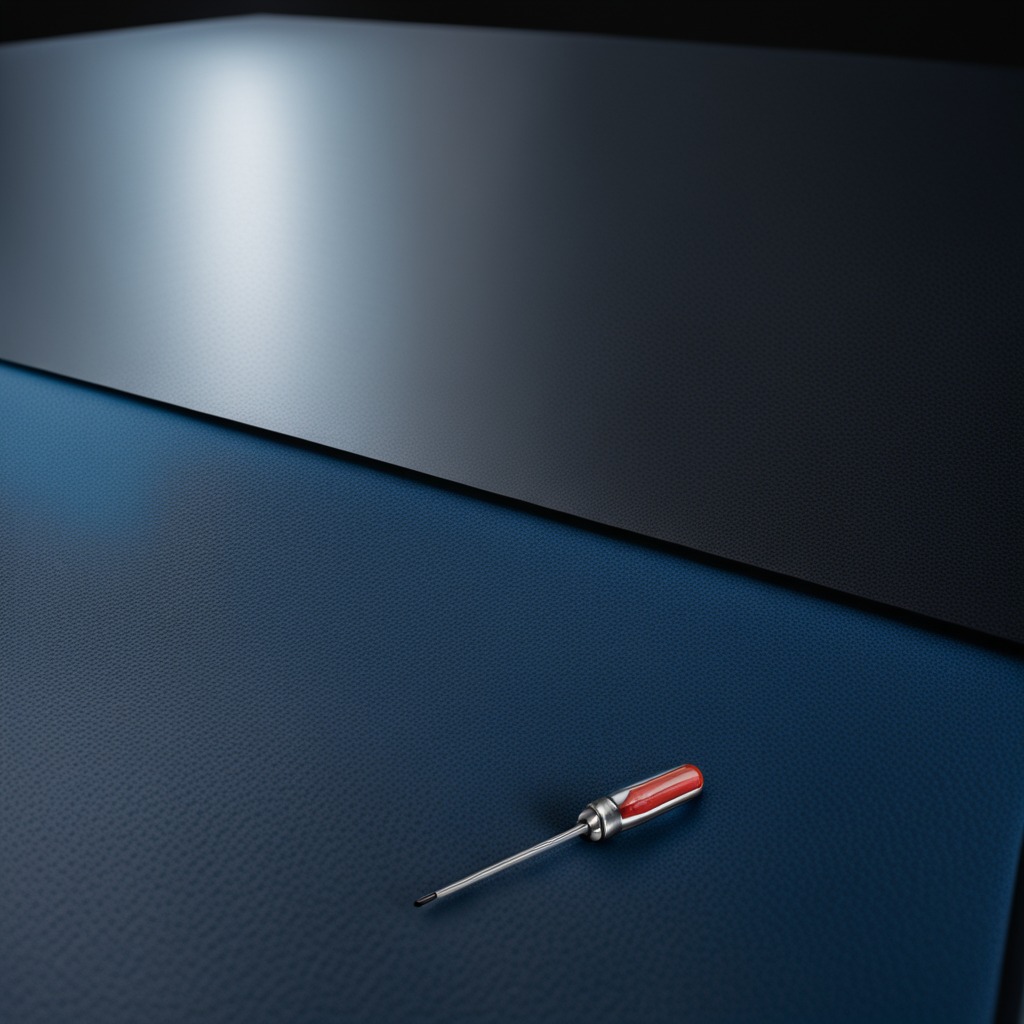
A screwdriver lying on a clean granite tabletop covered with a blue rubber mat inside a workshop at night